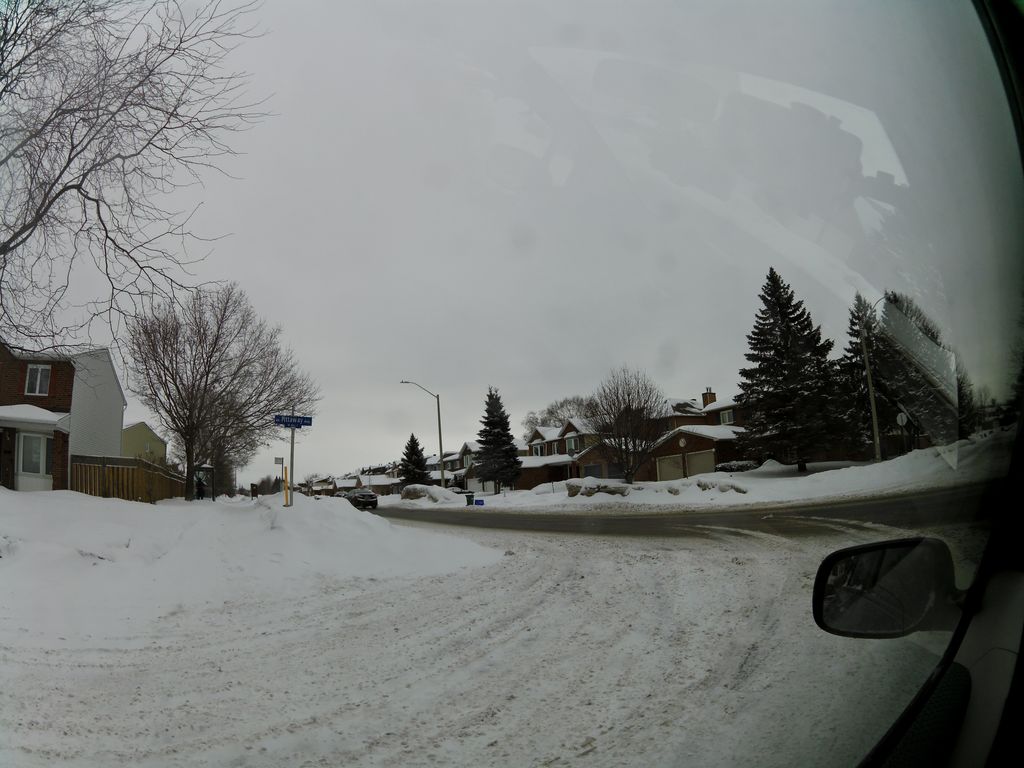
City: ottawa-gatineau